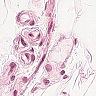
Metastatic tissue present: no